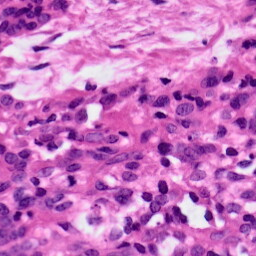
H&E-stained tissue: Ovarian